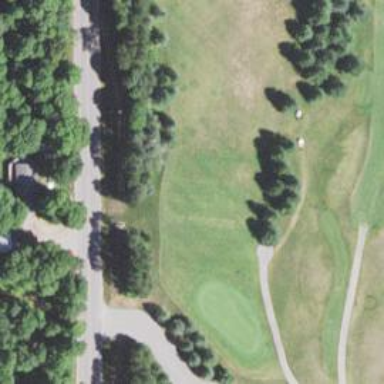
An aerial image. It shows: Grassy area designated as golf tee.